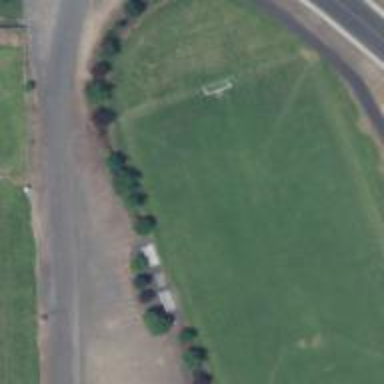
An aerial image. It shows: Soccer pitch for leisure land activities.